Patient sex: M
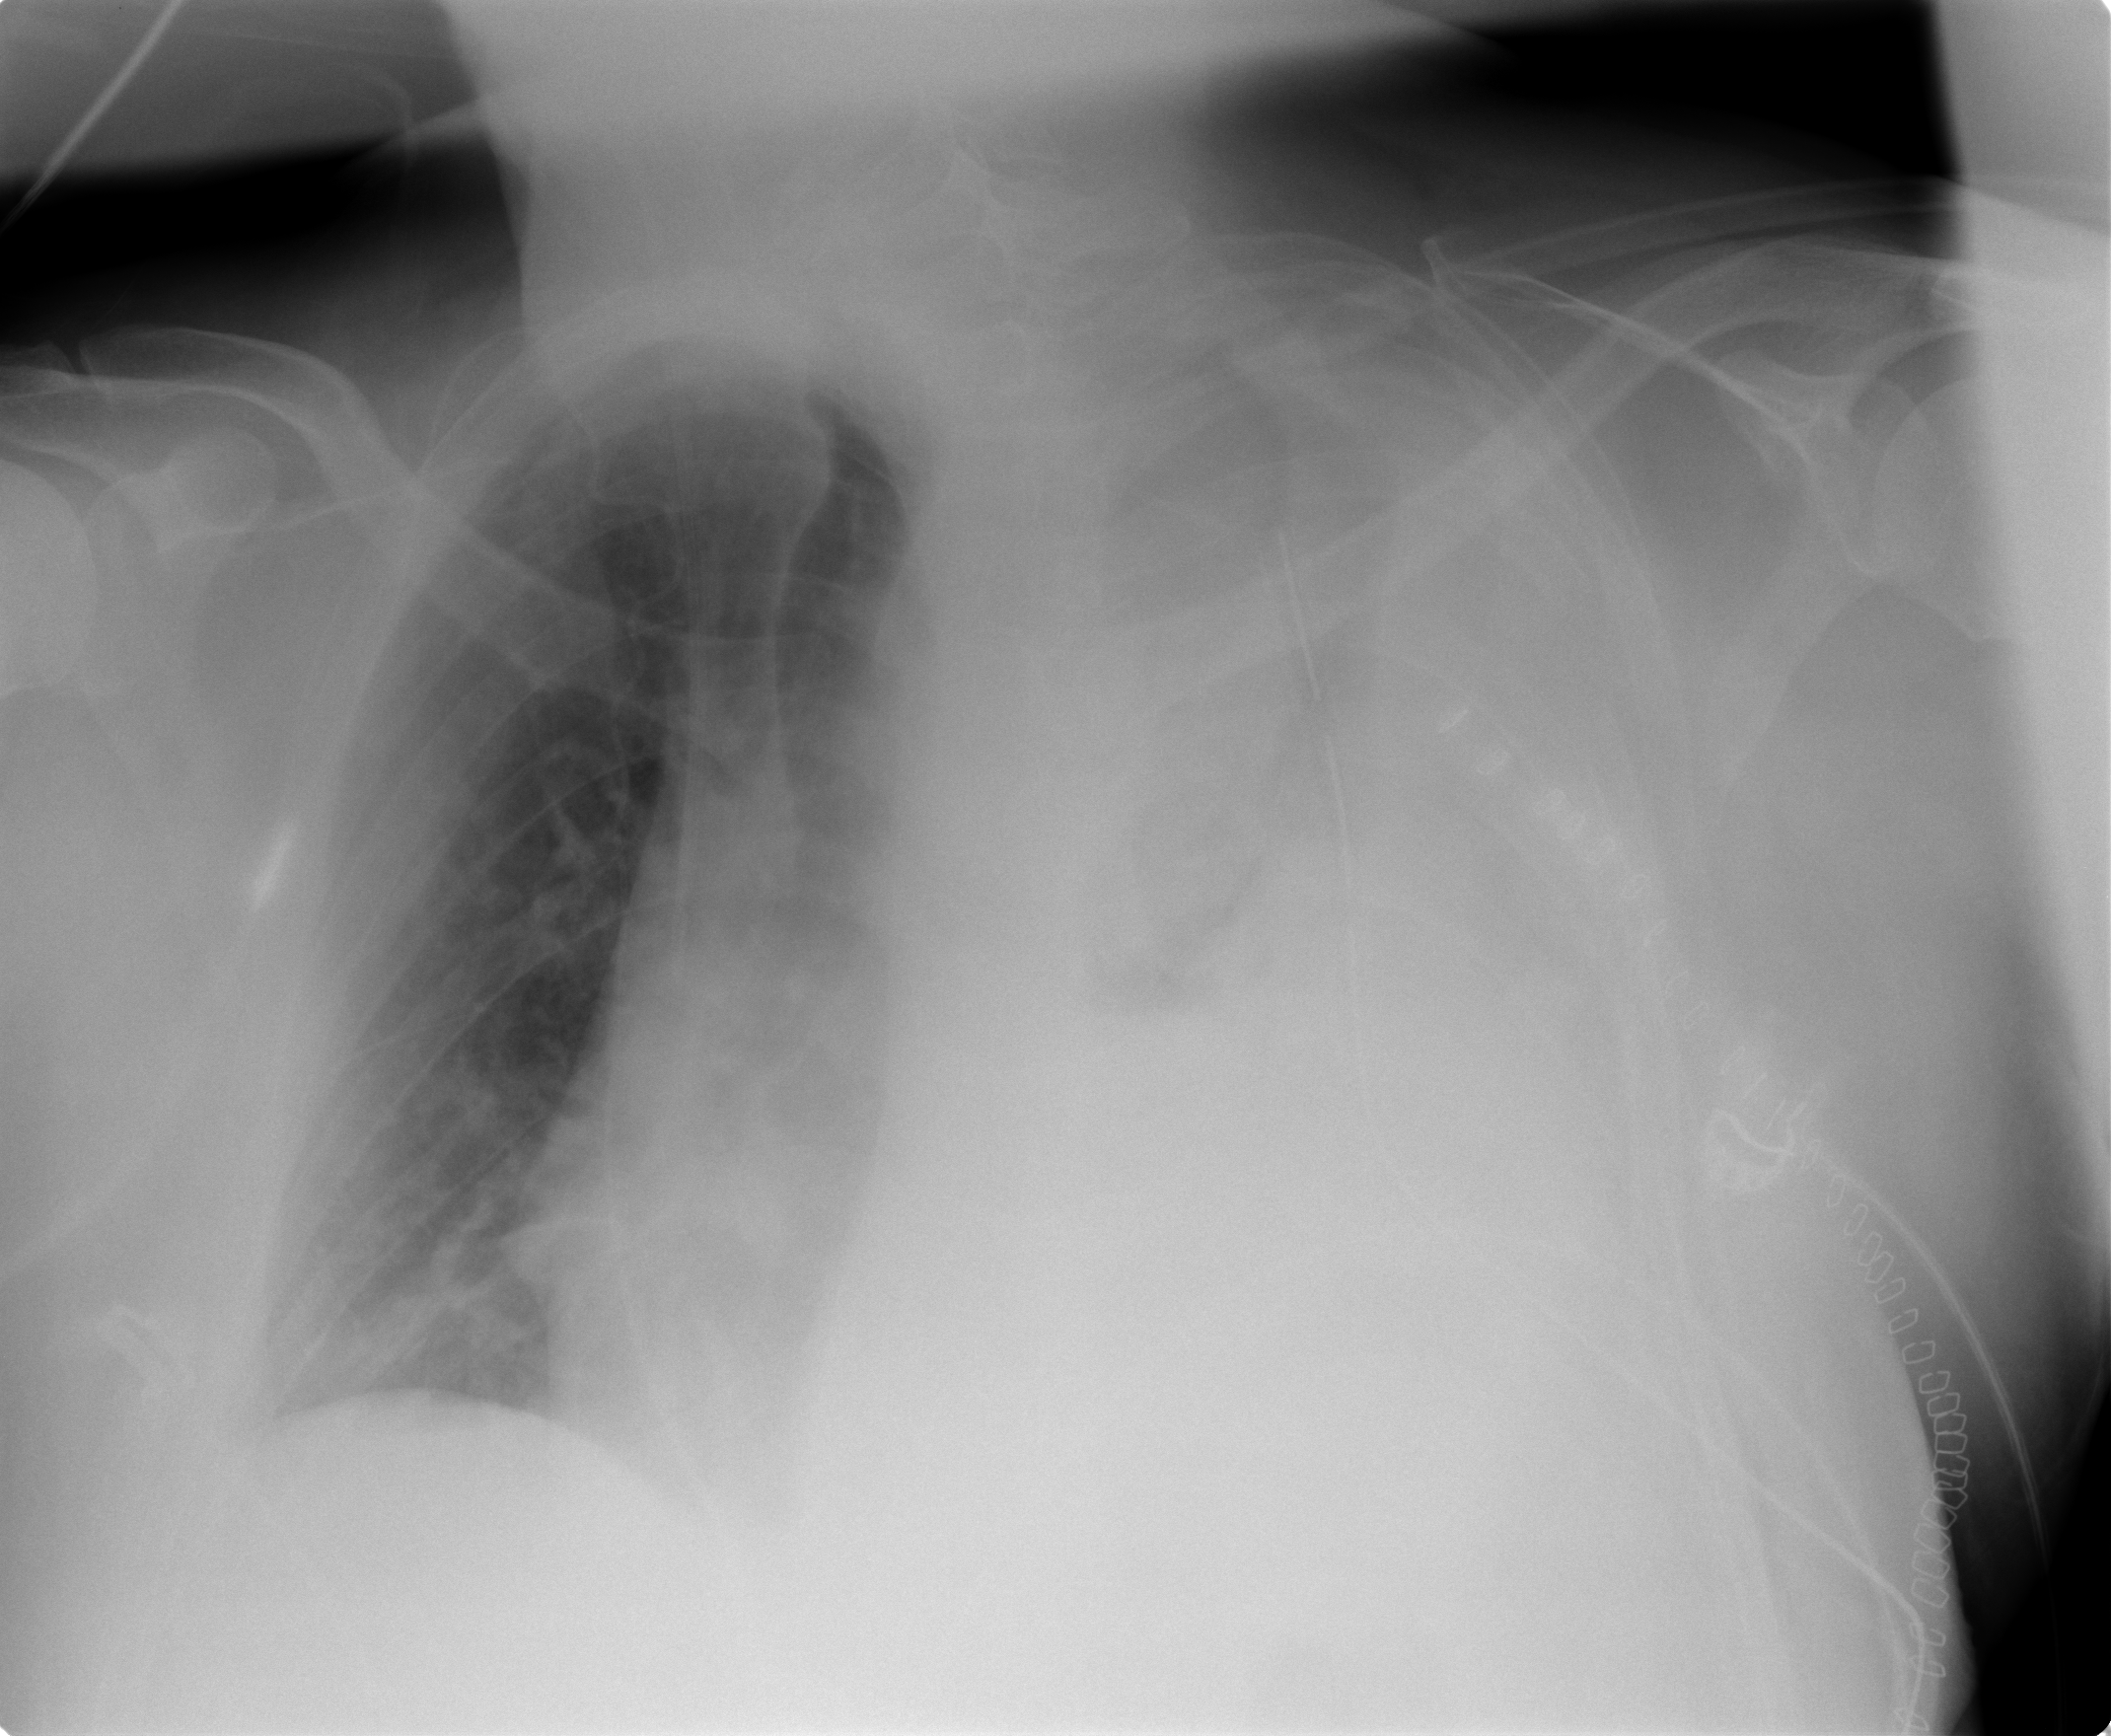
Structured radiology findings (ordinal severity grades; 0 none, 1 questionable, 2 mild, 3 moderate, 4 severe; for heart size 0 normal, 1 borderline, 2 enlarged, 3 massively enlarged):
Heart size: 2
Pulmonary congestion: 2
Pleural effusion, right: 2
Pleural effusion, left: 4
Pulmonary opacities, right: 0
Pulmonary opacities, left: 1
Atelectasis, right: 2
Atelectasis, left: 4